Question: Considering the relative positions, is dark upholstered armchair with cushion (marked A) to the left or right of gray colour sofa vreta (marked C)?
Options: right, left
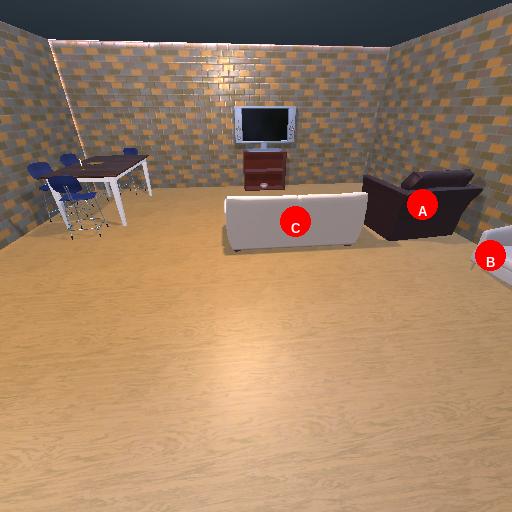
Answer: right